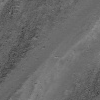
Atmospheric dust classification: not_dusty